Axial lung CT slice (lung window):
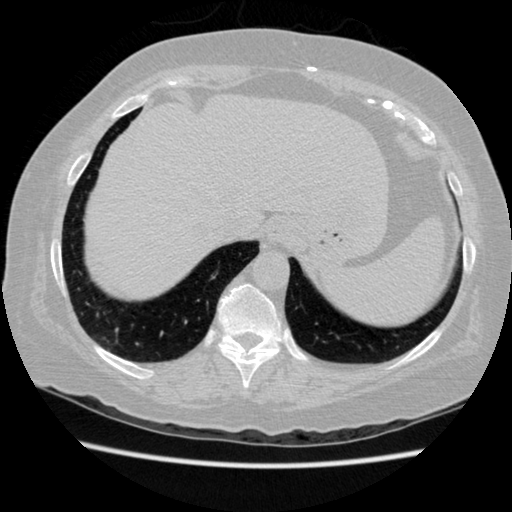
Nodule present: no